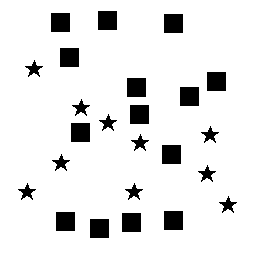
Squares: 14
Triangles: 0
Stars: 10
Total shapes: 24